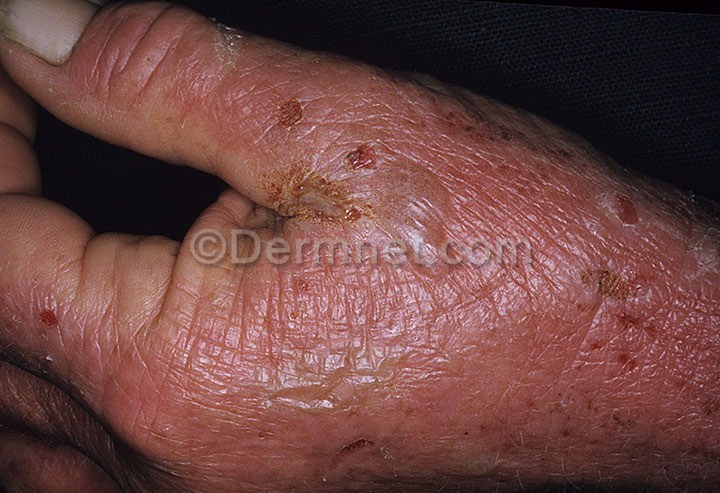
Disease: Exanthems and Drug Eruptions